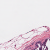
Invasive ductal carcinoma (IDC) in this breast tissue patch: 0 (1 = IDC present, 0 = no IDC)